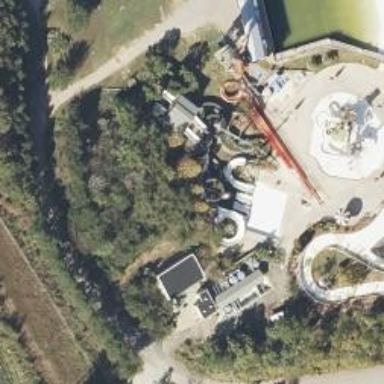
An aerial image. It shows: Water slide attraction.